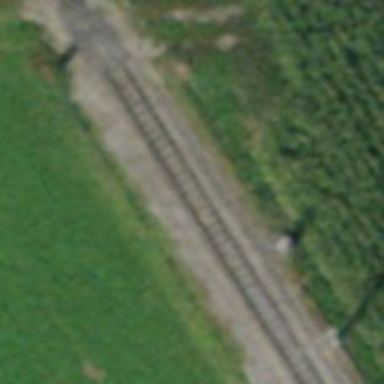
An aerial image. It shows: Narrow gauge railway with electrified contact lines.